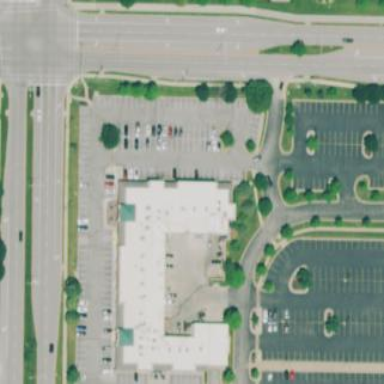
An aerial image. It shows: Commercial building.